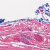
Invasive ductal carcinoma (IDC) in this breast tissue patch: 0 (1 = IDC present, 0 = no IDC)